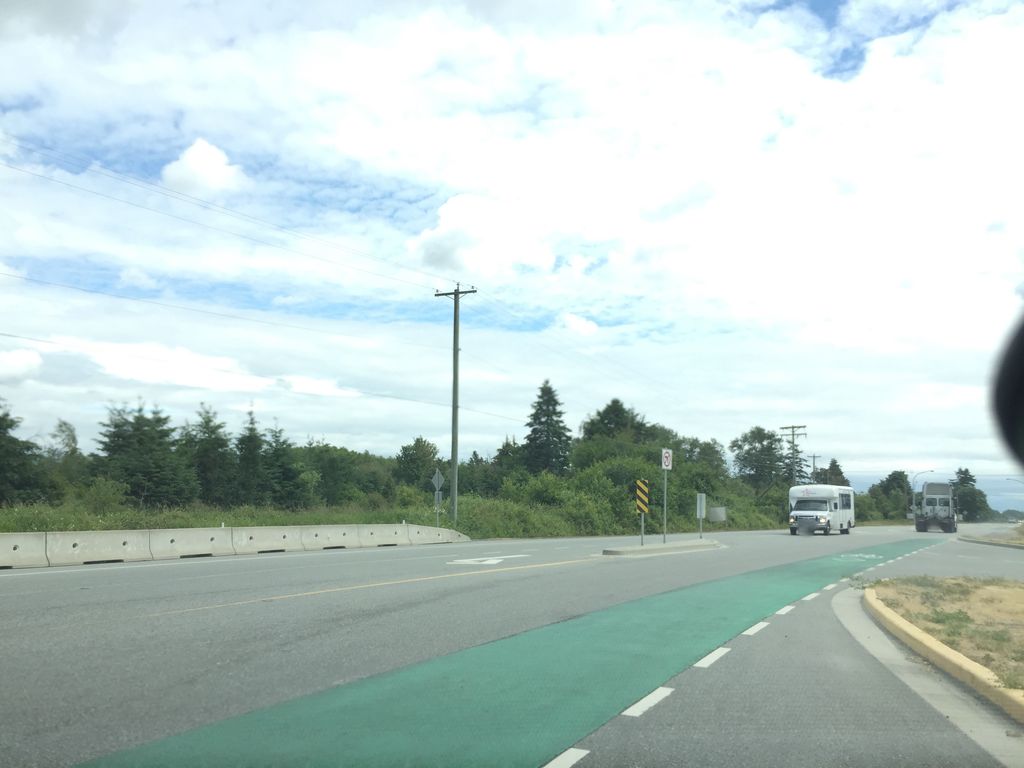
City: vancouver